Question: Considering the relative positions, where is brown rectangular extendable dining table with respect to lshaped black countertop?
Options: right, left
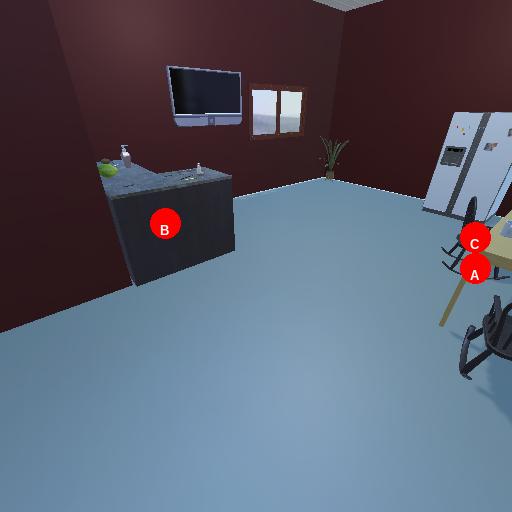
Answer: right